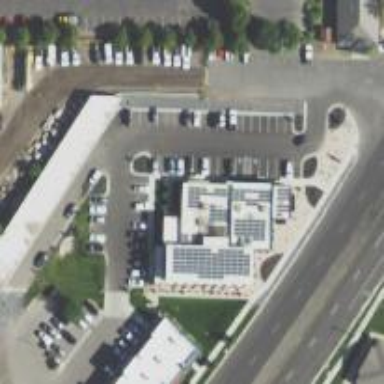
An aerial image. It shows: Healthcare clinic.